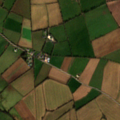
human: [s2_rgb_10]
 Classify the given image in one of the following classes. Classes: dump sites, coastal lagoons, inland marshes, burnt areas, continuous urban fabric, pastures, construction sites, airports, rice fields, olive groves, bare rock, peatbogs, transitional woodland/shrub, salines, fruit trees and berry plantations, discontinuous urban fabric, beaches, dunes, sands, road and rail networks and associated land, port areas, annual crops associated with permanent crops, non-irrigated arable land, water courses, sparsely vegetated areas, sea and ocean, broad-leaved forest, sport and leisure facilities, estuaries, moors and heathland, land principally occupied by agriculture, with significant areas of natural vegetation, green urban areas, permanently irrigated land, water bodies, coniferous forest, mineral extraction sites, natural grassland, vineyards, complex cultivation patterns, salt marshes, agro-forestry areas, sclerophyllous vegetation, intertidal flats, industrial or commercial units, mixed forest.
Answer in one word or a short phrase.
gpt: non-irrigated arable land, pastures